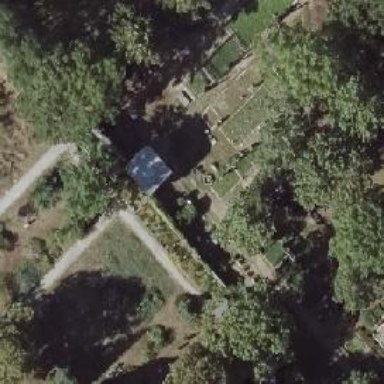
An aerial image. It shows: Tomb in historic cemetery.